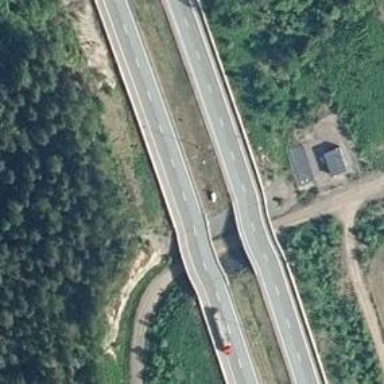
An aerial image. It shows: Asphalt motorway.